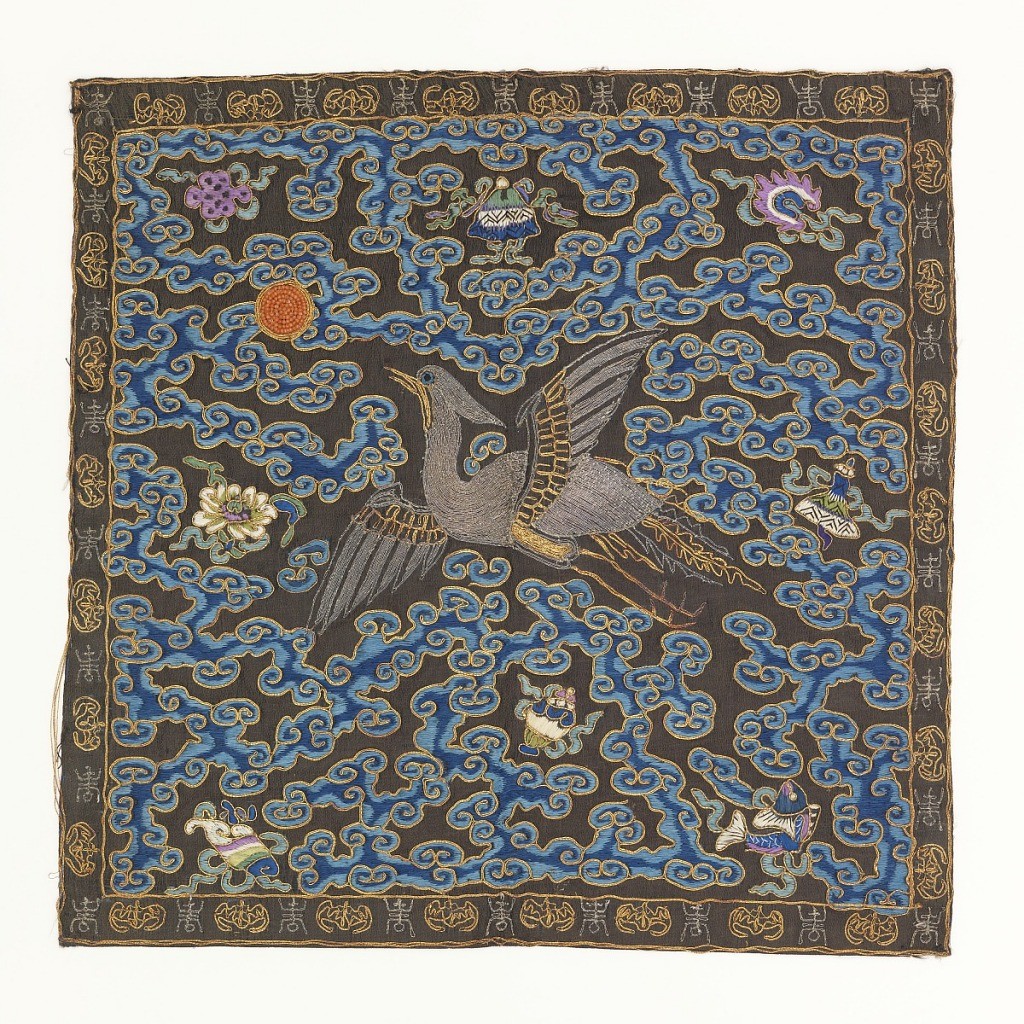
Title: Rank badge
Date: mid- 19th century
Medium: silk and metallic embroidery on silk foundation, coral beads Technique: embroidered with couching and satin stitches on satin weave
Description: Rank badge for a civil official of the fifth rank. Embroidered silk and metallic yarns showing a silver pheasant on a ground of clouds, surrounded by auspicious symbols.